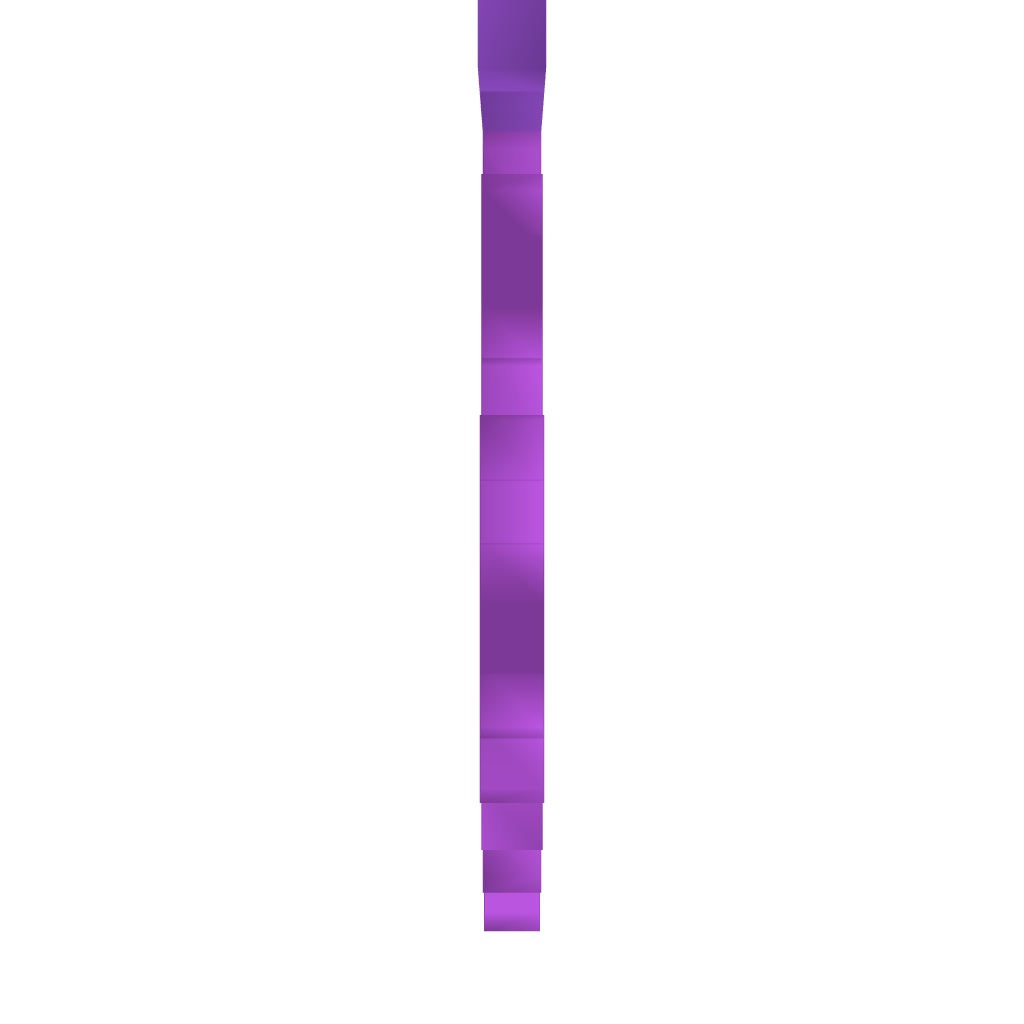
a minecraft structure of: Bats from Castlevania 1 bad low quality